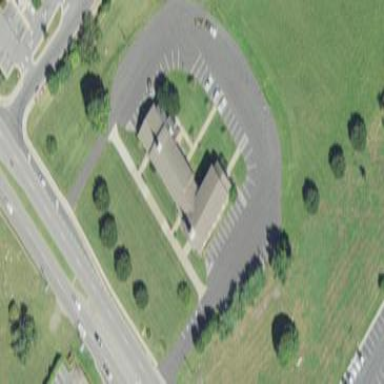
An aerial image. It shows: Building that serves as place of worship.